Aerial crown-view tile of a tropical tree (Barro Colorado Island, Panama), acquired 20250217:
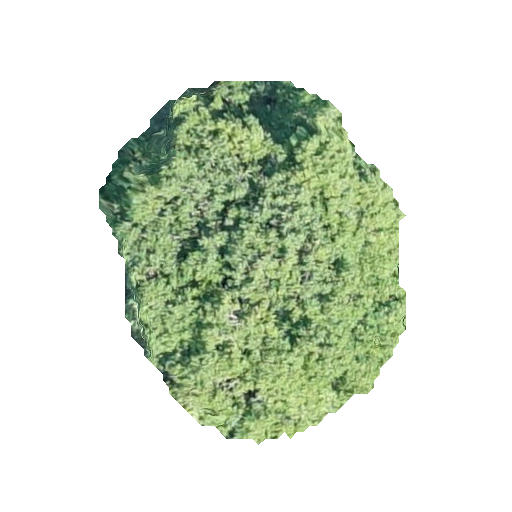
Species: Astronium graveolens
GBIF accepted scientific name: Astronium graveolens
Crown area: 120.469 m²